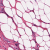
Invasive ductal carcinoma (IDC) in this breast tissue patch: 0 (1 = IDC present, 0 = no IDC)